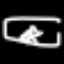
Label: The Eiffel Tower